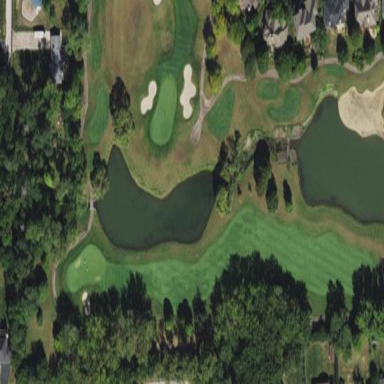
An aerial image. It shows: Water hazard on golf course.